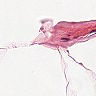
Metastatic tissue present: no